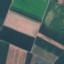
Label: AnnualCrop